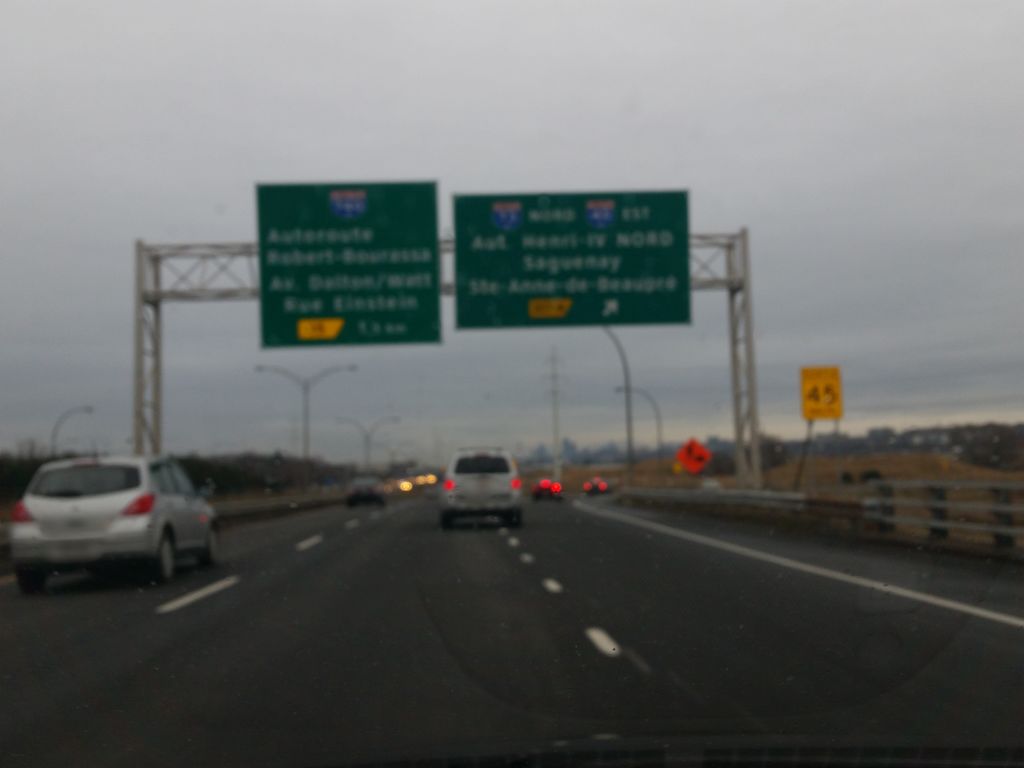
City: quebec_city